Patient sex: M
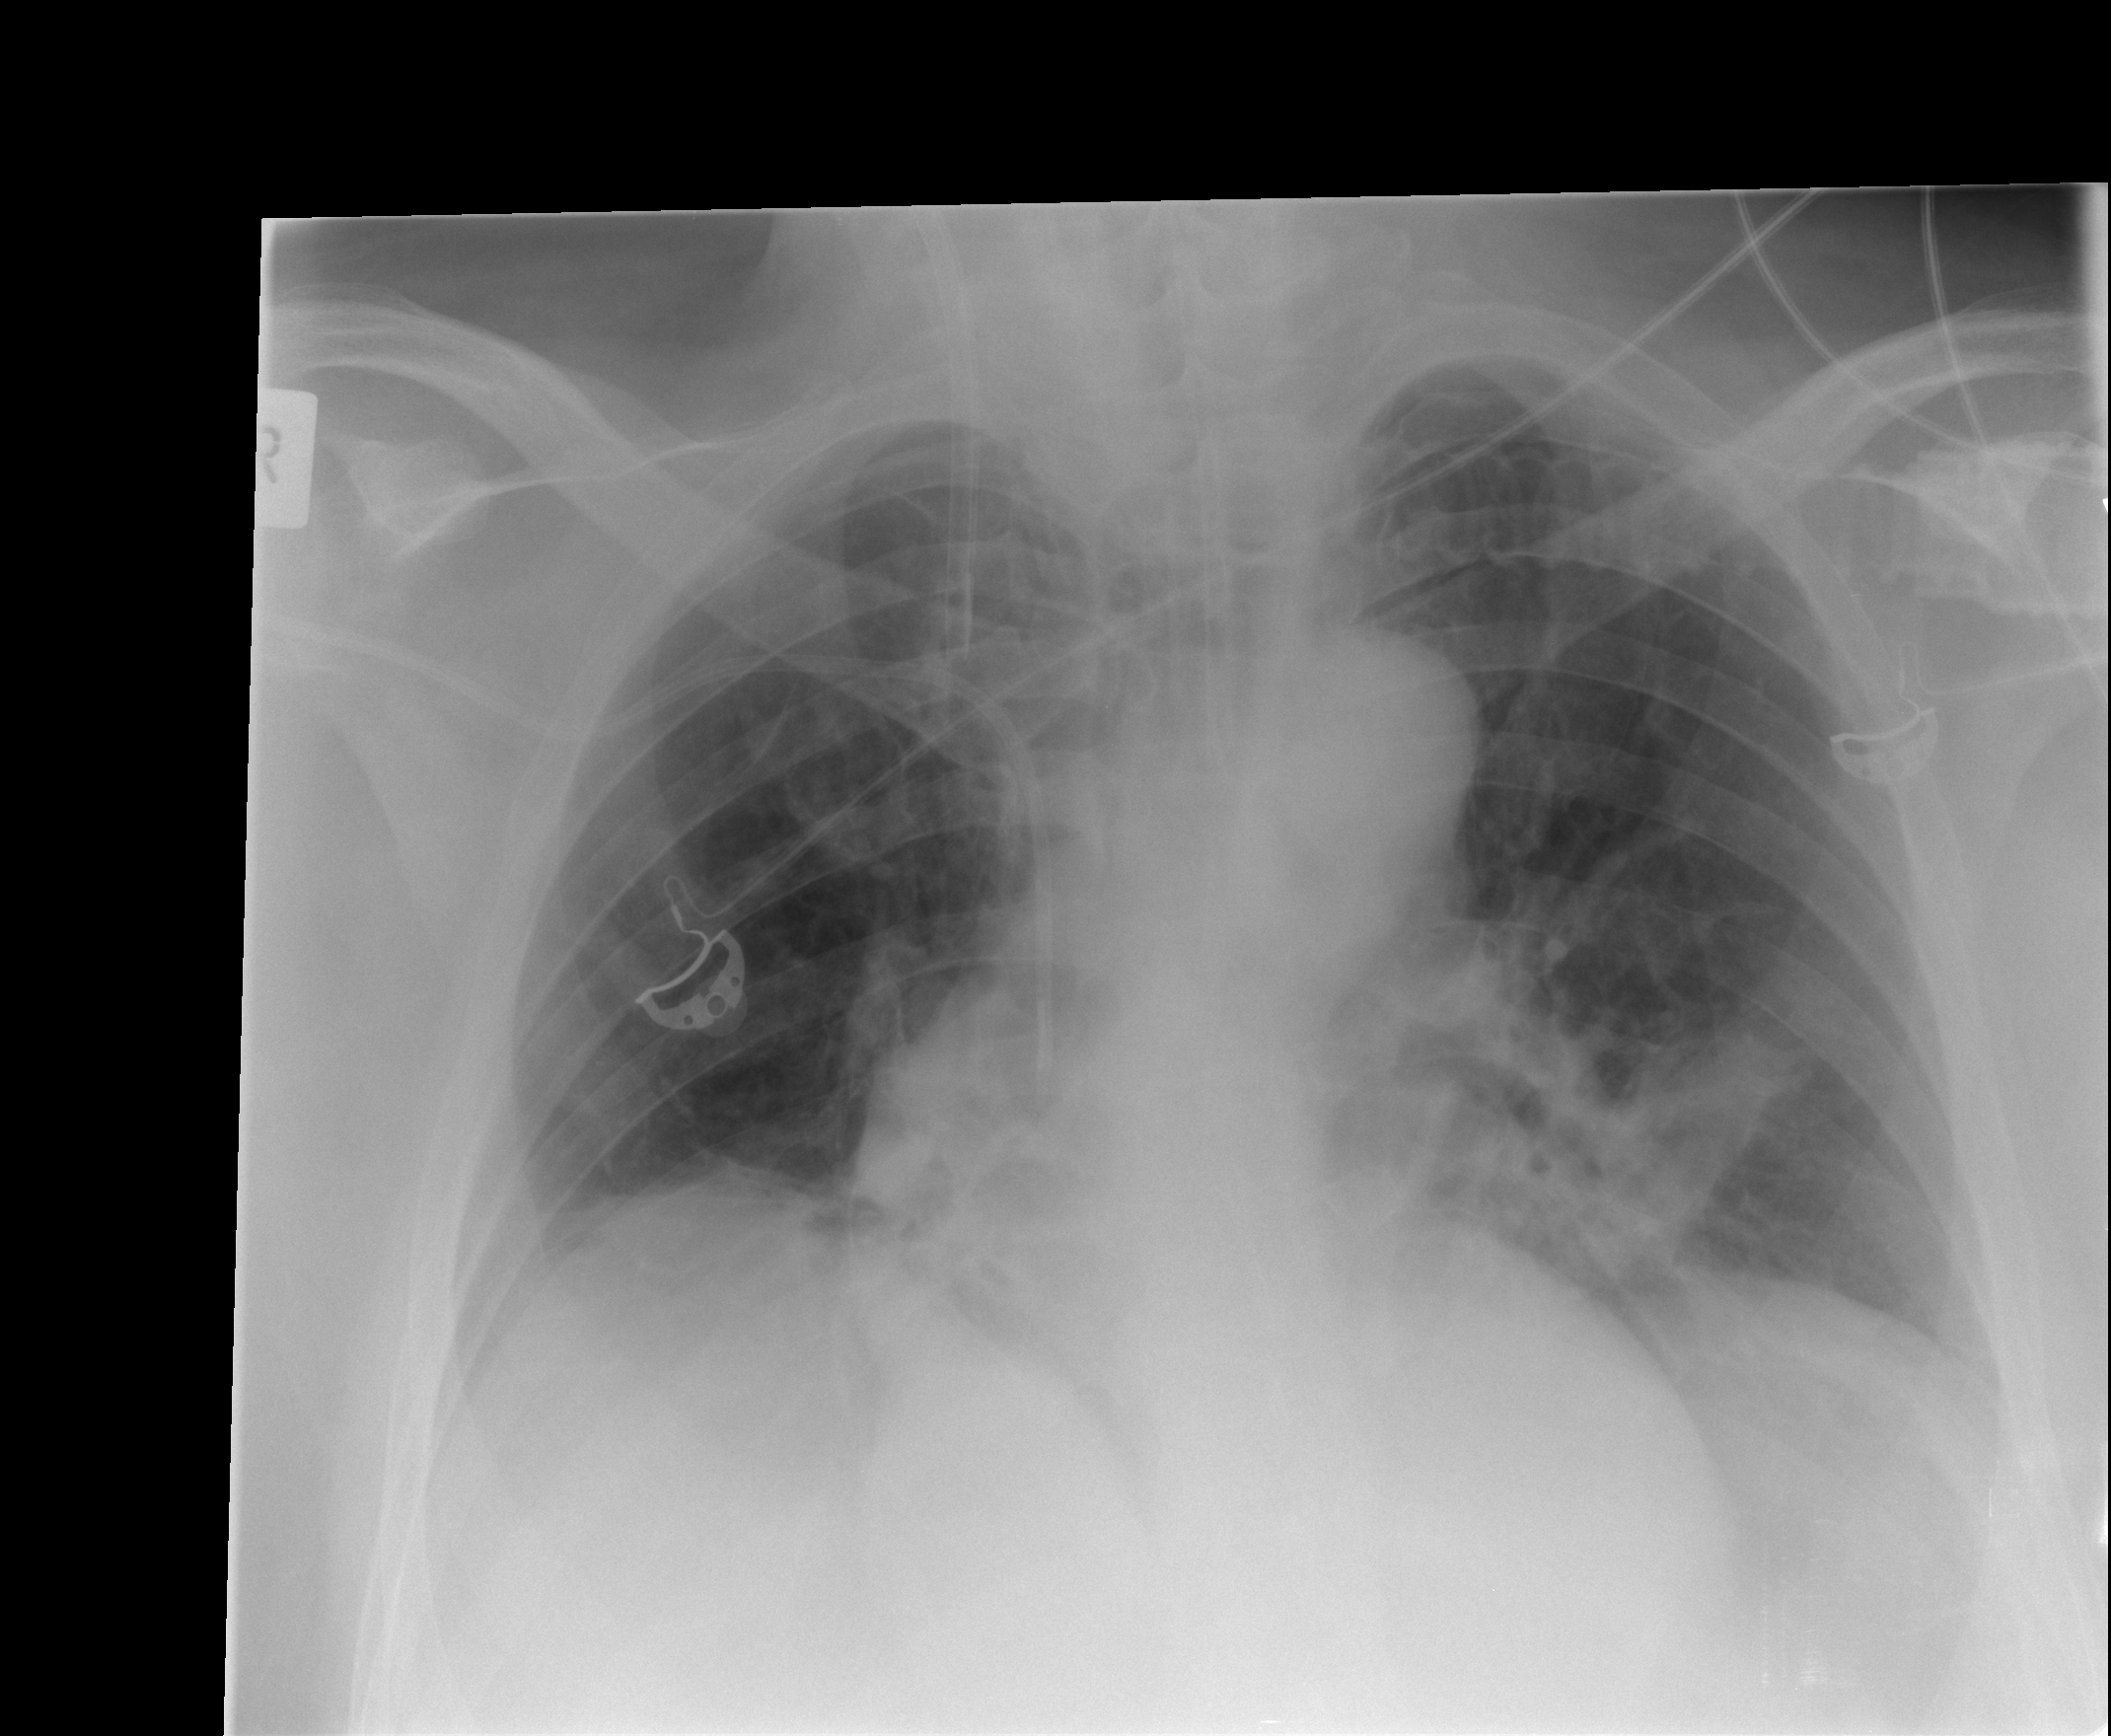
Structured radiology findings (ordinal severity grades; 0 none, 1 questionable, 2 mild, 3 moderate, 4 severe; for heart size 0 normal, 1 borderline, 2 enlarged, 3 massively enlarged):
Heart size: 0
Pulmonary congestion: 0
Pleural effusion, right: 0
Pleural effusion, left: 0
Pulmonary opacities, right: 0
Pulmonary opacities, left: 0
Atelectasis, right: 2
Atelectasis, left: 0